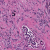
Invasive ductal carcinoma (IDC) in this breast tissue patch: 1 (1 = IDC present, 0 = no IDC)